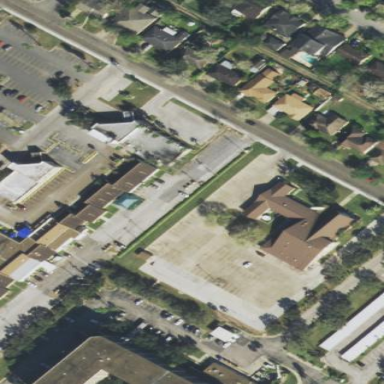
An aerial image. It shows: Parking area.